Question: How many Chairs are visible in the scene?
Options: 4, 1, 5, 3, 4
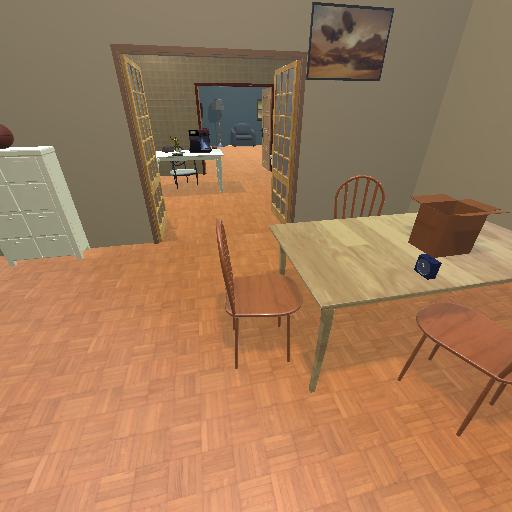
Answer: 4